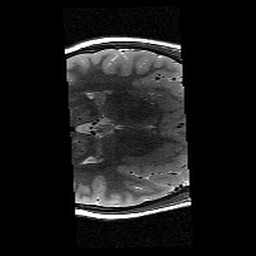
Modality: T2w
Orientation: axial
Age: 12
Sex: female
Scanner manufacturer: siemens
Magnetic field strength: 3 T
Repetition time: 9.23 s
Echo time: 0.067 s